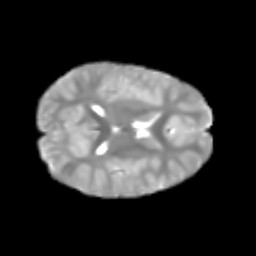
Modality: T2w
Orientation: axial
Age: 6
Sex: male
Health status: healthy